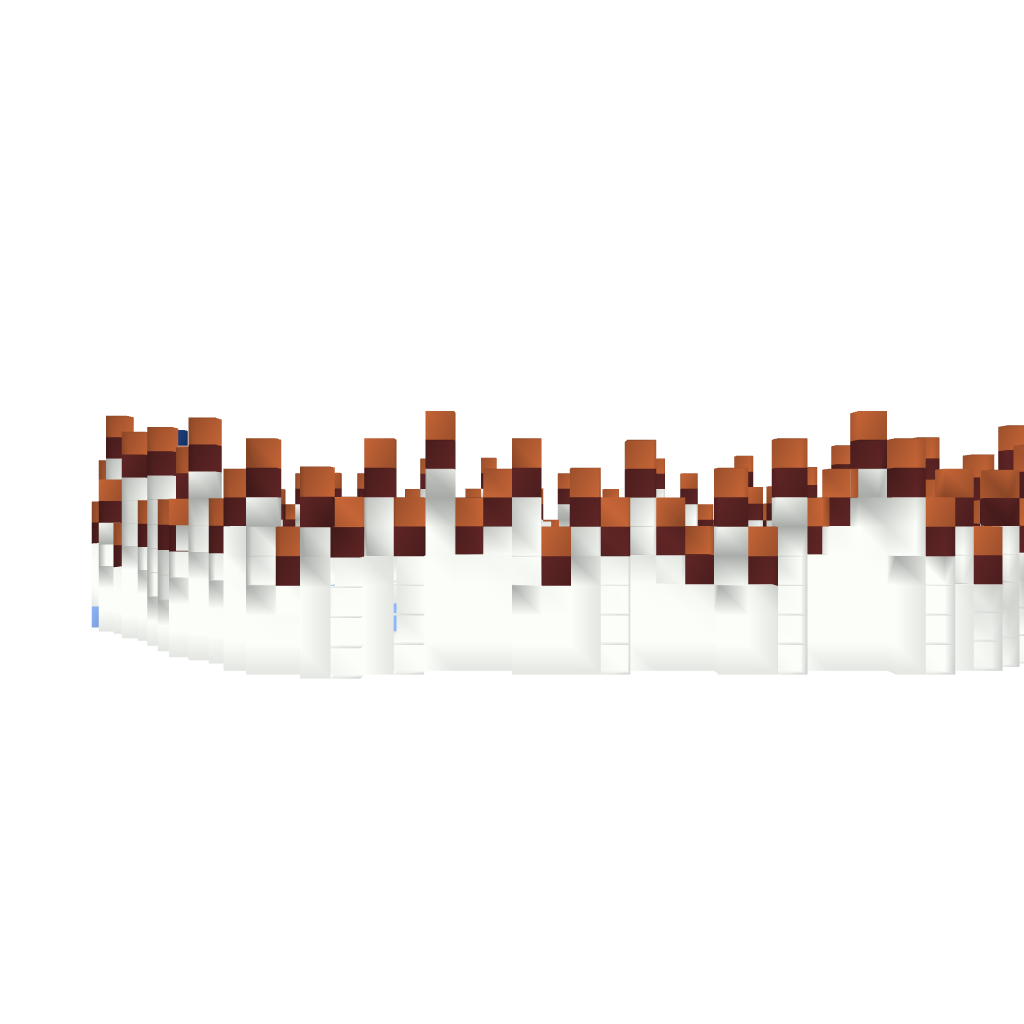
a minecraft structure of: Ice Arena